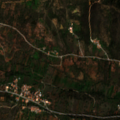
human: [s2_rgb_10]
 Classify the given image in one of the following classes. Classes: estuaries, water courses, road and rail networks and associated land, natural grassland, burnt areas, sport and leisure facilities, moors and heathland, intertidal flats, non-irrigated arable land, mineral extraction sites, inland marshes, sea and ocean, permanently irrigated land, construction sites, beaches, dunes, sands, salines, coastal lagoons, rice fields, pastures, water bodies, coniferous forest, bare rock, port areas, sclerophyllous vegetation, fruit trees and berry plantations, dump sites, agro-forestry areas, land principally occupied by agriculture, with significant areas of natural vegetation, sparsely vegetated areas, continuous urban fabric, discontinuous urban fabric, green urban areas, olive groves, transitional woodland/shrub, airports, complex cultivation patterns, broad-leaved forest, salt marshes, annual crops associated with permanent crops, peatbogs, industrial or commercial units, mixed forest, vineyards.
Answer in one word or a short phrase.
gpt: annual crops associated with permanent crops, broad-leaved forest, sclerophyllous vegetation, transitional woodland/shrub